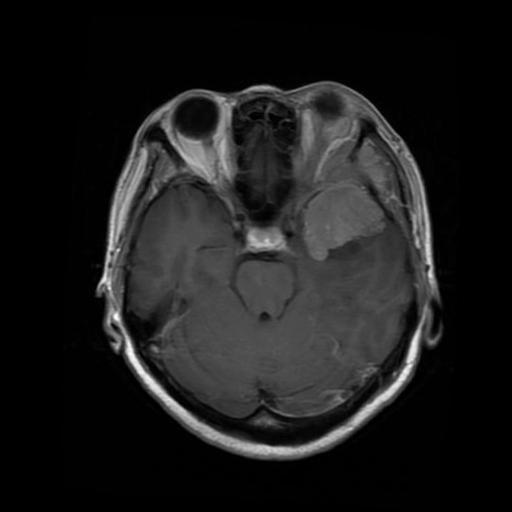
Label: meningioma